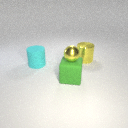
large cyan rubber cylinder in front of large yellow metal cylinder